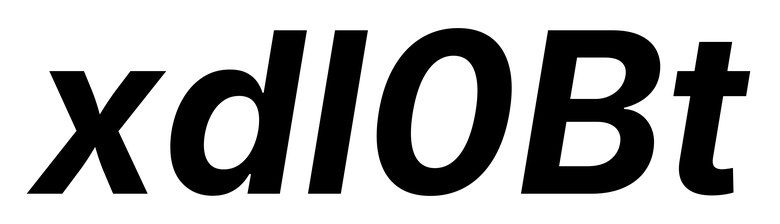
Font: Inter-Italic_Bold_Italic